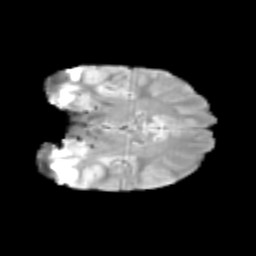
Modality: T2w
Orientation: coronal
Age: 11
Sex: male
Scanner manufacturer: siemens
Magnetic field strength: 3 T
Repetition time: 3.8 s
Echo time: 0.07 s